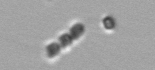
Label: Chaetoceros